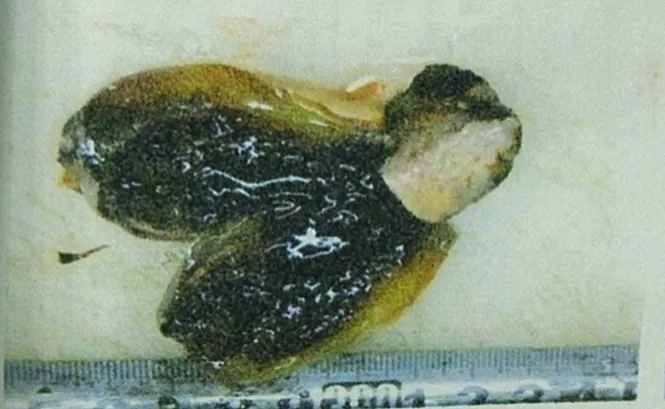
Gallbladder solid specimen (visual view) Generally seen: size about 8.0 x 3.0 cm, gallbladder wall is pale, wall thickness edema, gallbladder cavity is significantly reduced, a small amount of bile can be seen in the cavity.
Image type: medical_photograph (other_medical_photograph)